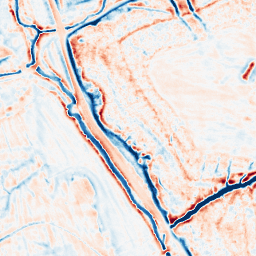
Category: edge_preserving
Decomposition family: bilateral
Decomposition parameters: d: 15
sigma_color: 150
sigma_space: 150
Upsampling method: cubic_mitchell
Upsampling parameters: scale: 8
Upsampling scale: 8